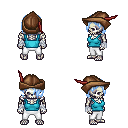
a pixel art fantasy rpg character, male body template, skeleton, teal pirate shirt, white pants, white cyan bangs hairstyle, leather cap, white cloth bandages, four views (front, back, left, right), 2x2 character sprite sheet, small pixel art, hard edges, no anti-aliasing